Aerial crown-view tile of a tropical tree (Barro Colorado Island, Panama), acquired 20250512:
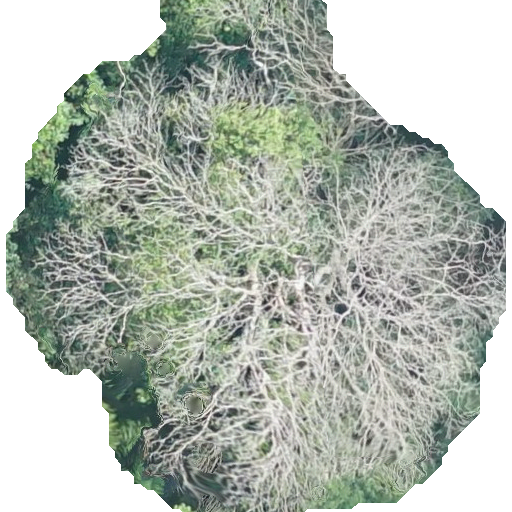
Species: Dipteryx oleifera
GBIF accepted scientific name: Dipteryx oleifera
Crown area: 287.006 m²